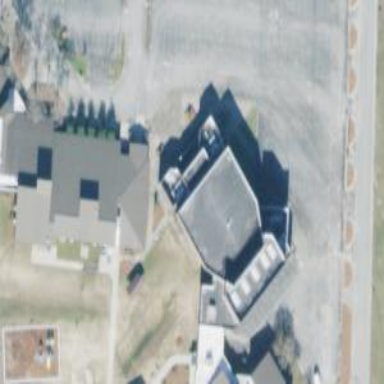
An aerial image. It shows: There is theatre building.